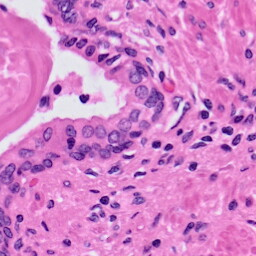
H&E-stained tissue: Prostate